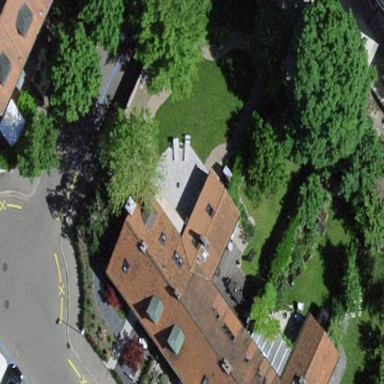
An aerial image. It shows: Terrace building.